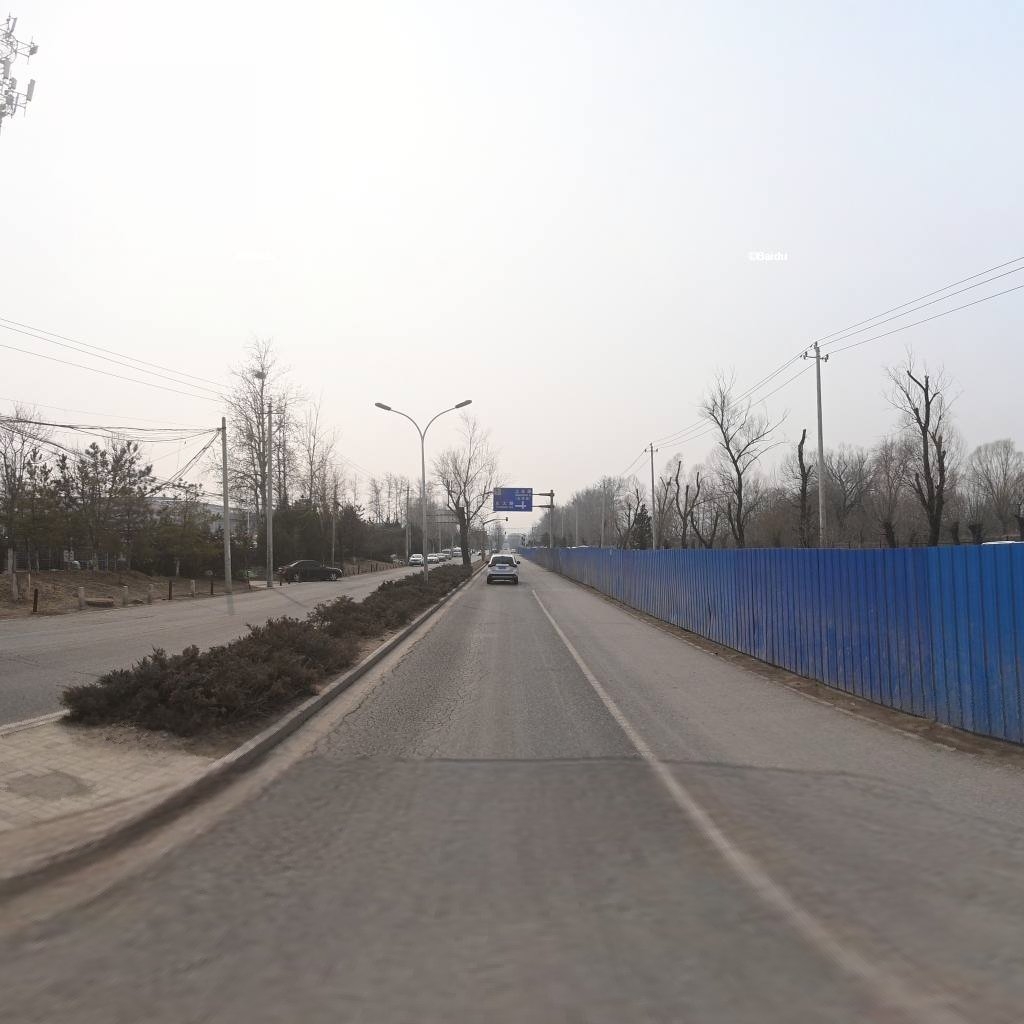
Region: Haidian
Road damage annotations: alligator crack, transverse crack